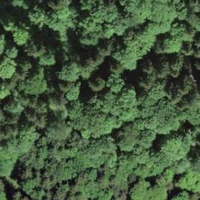
EUNIS habitat code: 44
Species observed at this site:
Allium ursinum